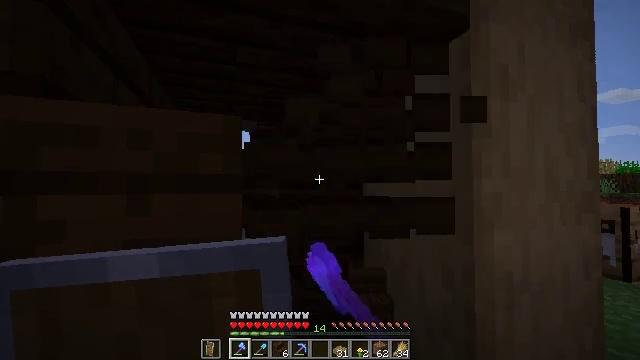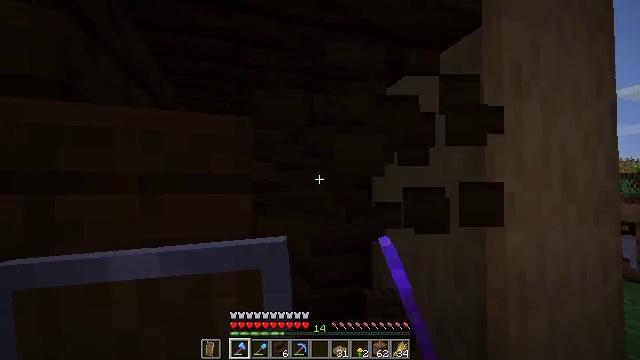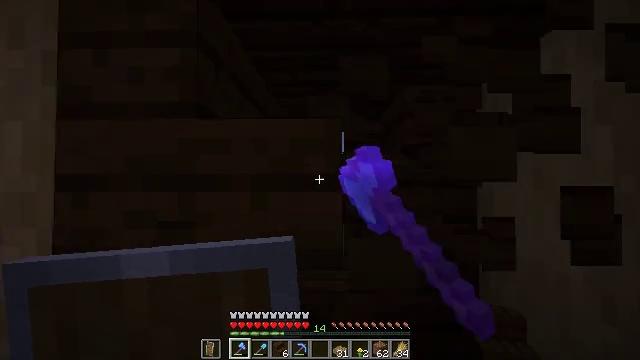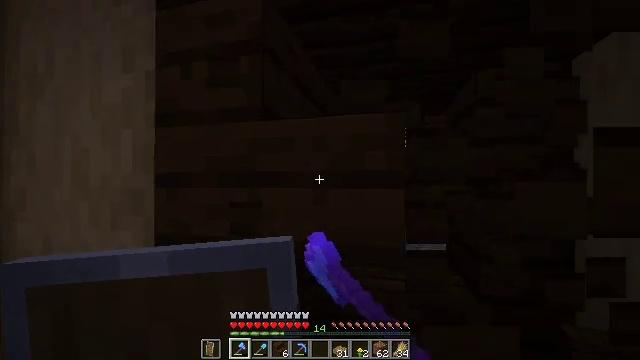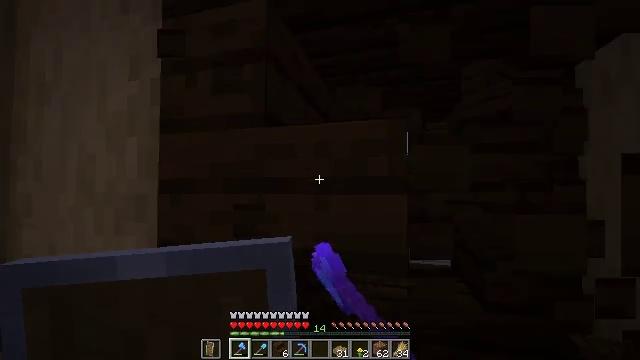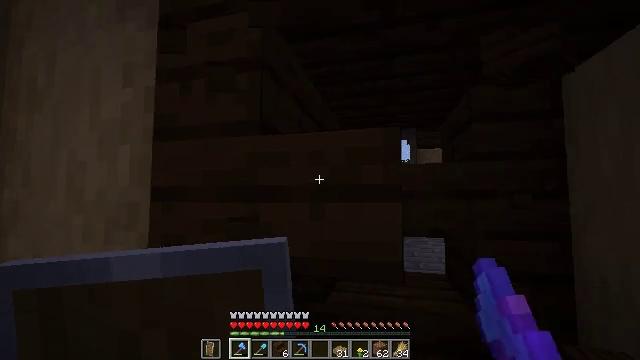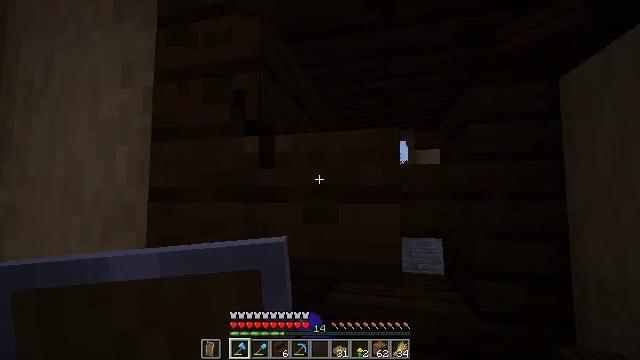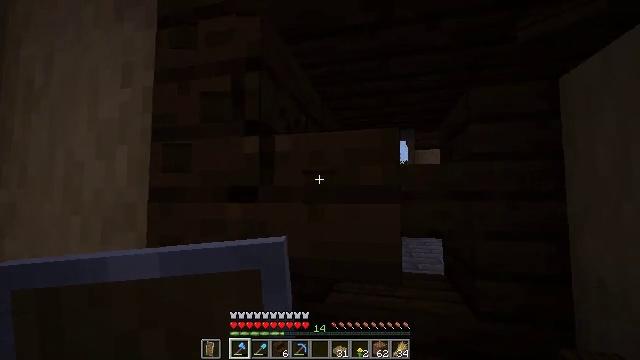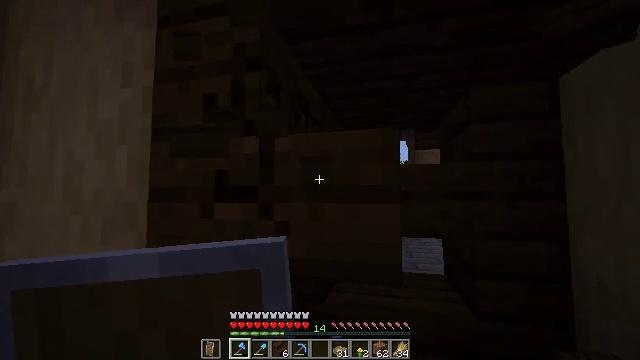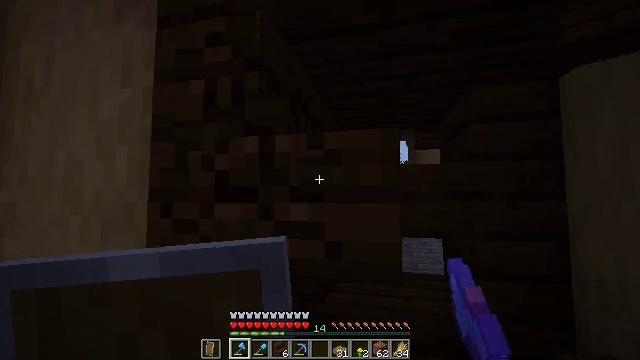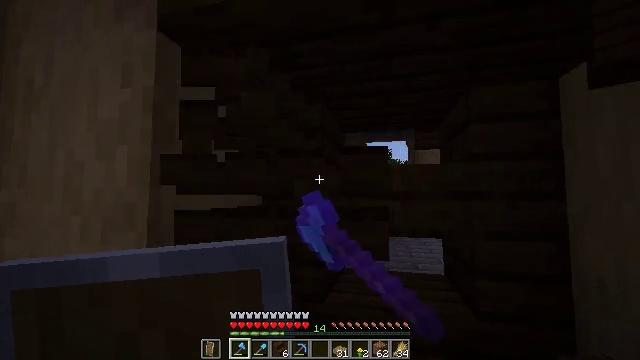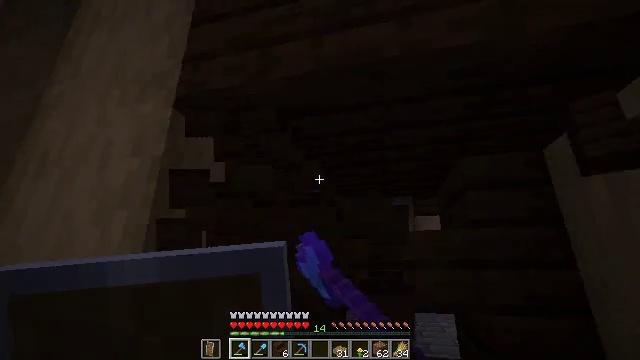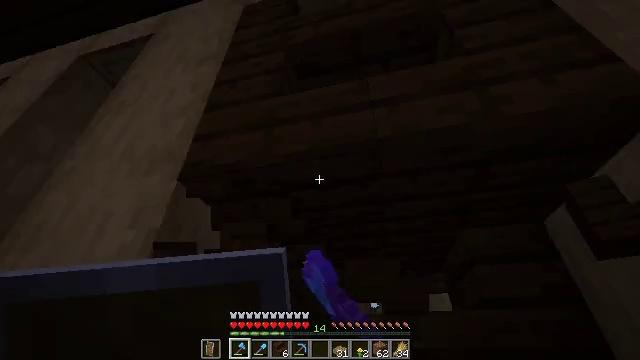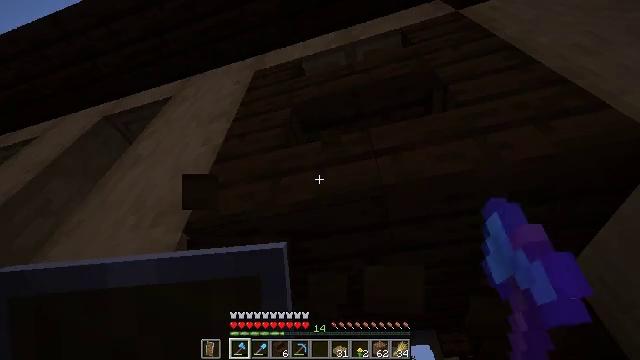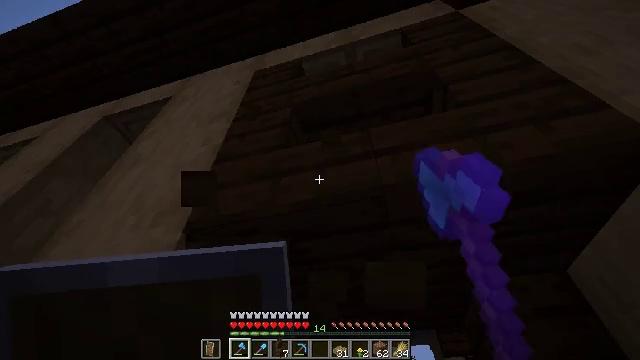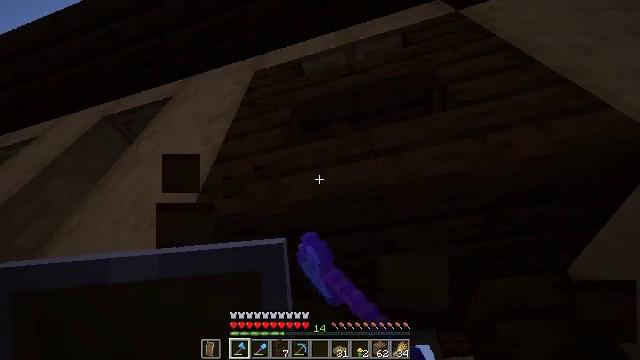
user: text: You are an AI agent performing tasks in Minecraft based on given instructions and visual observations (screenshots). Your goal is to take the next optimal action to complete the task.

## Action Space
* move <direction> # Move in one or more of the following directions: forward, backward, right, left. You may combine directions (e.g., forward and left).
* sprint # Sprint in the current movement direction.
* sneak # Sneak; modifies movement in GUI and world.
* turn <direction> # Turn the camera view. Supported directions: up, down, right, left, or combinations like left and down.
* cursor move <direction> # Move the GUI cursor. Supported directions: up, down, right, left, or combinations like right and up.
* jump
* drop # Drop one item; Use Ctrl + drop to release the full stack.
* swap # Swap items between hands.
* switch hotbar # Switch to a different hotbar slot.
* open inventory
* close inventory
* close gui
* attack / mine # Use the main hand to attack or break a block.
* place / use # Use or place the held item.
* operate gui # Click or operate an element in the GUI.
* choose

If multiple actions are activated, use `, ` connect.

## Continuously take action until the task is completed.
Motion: motion action
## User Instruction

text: Harvest the dark oak stairs for reuse.
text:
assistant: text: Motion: sneak, turn left, attack / mine
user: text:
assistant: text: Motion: sneak, turn left, attack / mine
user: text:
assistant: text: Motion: sneak, turn left, attack / mine
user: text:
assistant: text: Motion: sneak, turn up, attack / mine
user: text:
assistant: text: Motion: sneak, turn right and up, attack / mine
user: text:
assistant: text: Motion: sneak, attack / mine
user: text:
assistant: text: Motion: sneak, attack / mine
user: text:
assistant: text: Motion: sneak, attack / mine
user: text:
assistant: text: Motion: sneak, attack / mine
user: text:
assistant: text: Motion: sneak, attack / mine
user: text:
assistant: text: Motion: sneak, turn up, attack / mine
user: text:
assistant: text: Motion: sneak, turn up, attack / mine
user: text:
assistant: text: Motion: sneak, turn left and up, attack / mine
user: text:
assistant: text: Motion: sneak, attack / mine
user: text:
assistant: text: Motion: sneak, attack / mine
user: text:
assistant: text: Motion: sneak, attack / mine
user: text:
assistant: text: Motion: sneak, attack / mine
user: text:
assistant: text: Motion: sneak, attack / mine
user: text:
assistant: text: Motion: sneak, attack / mine
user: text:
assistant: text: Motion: sneak, attack / mine
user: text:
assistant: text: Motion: sneak, attack / mine
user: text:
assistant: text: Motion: sneak, turn right and down, attack / mine
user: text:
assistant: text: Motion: sneak, turn right, attack / mine
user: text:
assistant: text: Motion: sneak, turn right, attack / mine
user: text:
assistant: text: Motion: sneak, attack / mine
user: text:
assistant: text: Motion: sneak, attack / mine
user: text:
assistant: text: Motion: sneak, attack / mine
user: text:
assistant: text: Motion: sneak, attack / mine
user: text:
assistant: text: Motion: sneak, attack / mine
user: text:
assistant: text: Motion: sneak, attack / mine